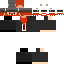
A male human skin with dark skin, wearing brown bald dressed in a red suit and black pants, featuring a closed mouth.